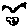
Label: bird